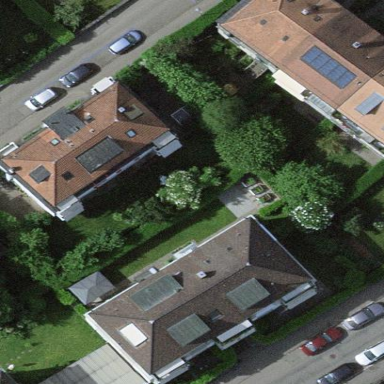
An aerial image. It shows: Residential building with hipped roof made of brown roof tiles.